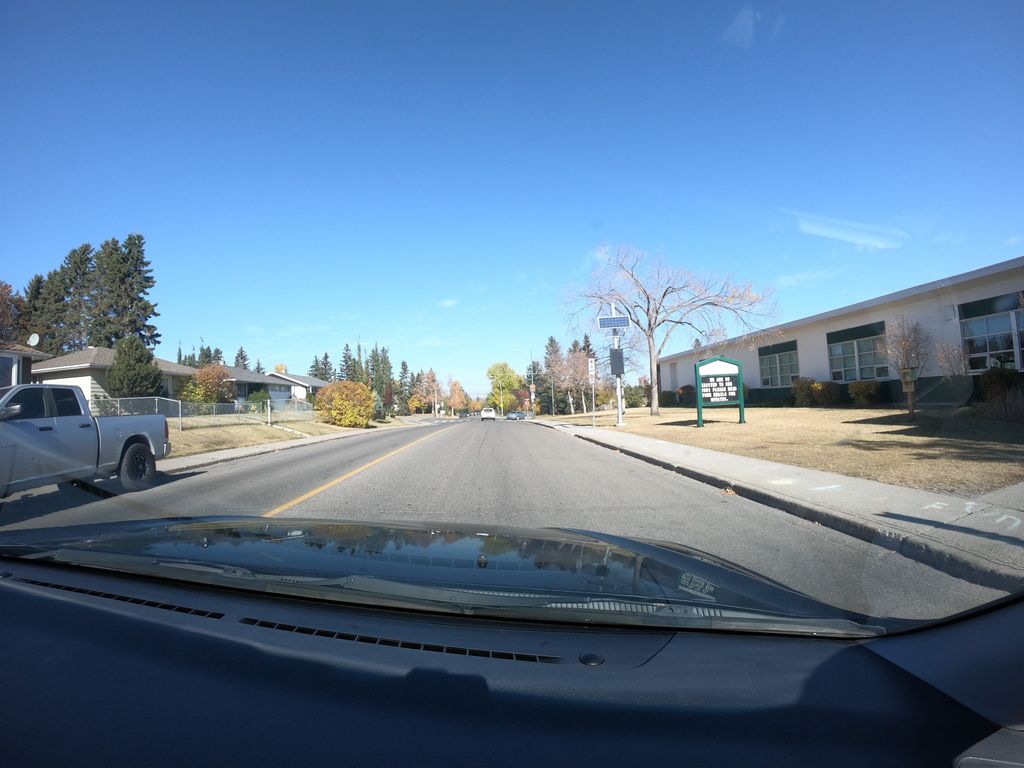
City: calgary